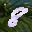
Label: 8